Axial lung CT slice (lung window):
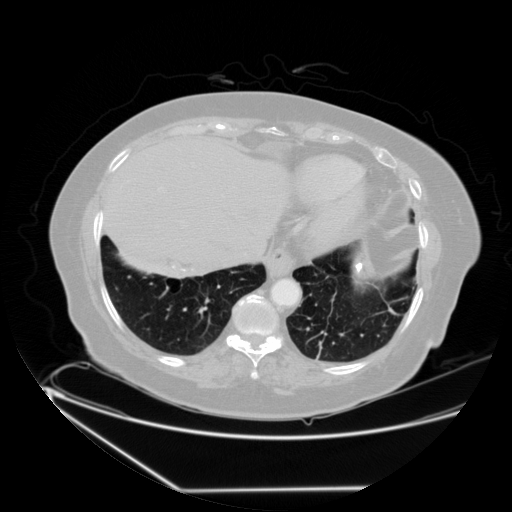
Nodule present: no